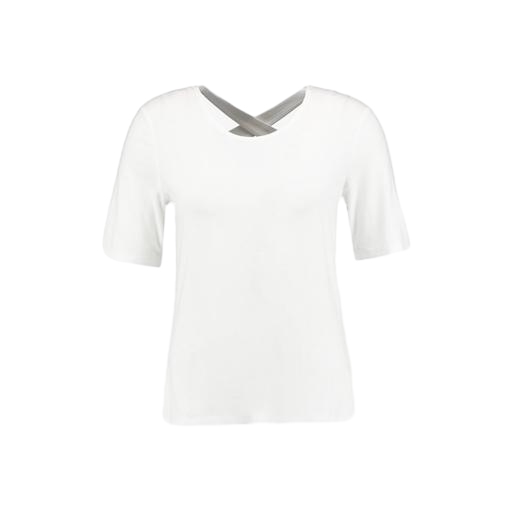
white petite t-shirt only macy, white pima t-shirt only macy, v shaped white t-shirt, white background